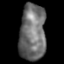
Tissue: lung
Cell type: T cells
Senescence score: 0.1876
Nuclear area (px): 1454
Mean DAPI intensity: 111.277